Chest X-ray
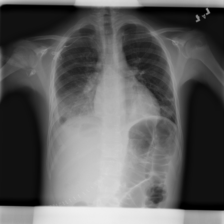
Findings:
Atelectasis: negative
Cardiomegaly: negative
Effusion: positive
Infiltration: negative
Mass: negative
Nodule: negative
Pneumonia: negative
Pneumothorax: negative
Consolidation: negative
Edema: negative
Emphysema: negative
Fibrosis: negative
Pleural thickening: negative
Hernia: negative